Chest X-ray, AP view. Patient: 42 years old, sex F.
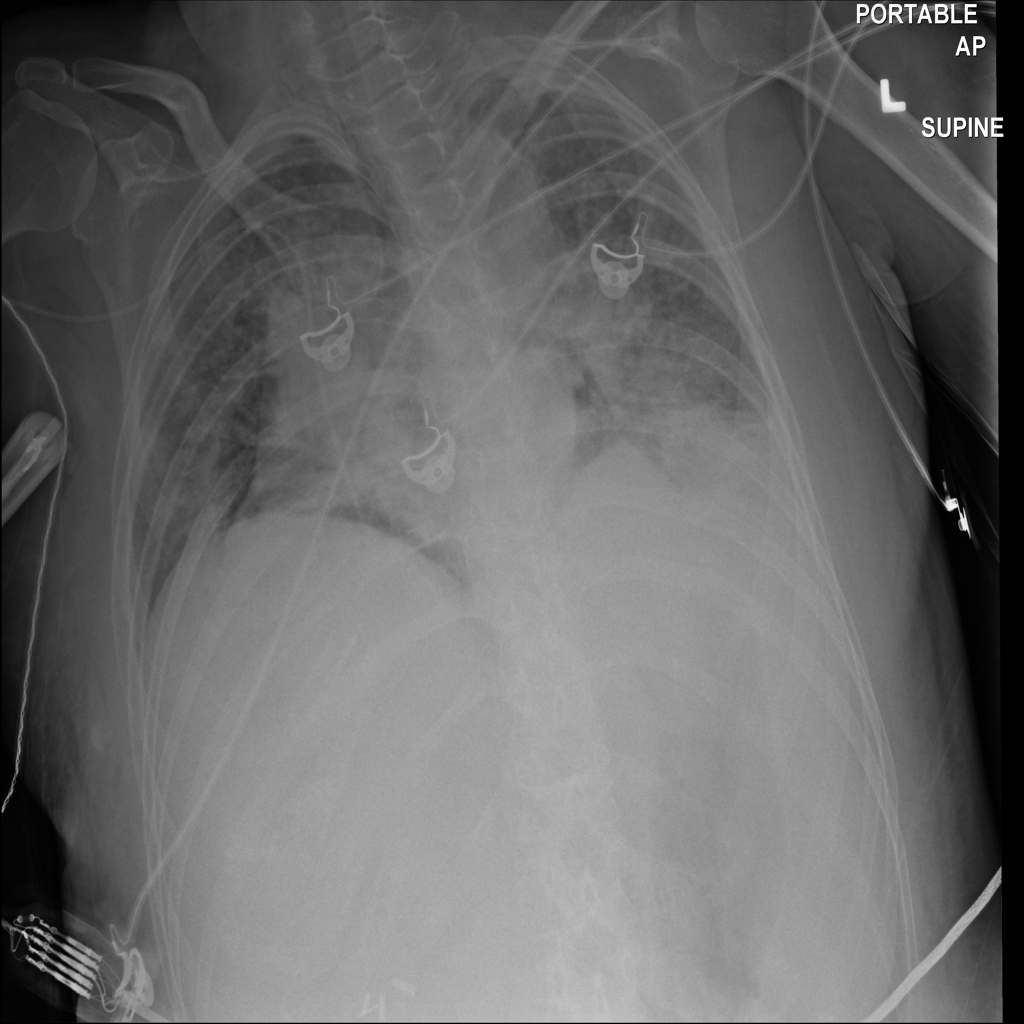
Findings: Atelectasis, Infiltration